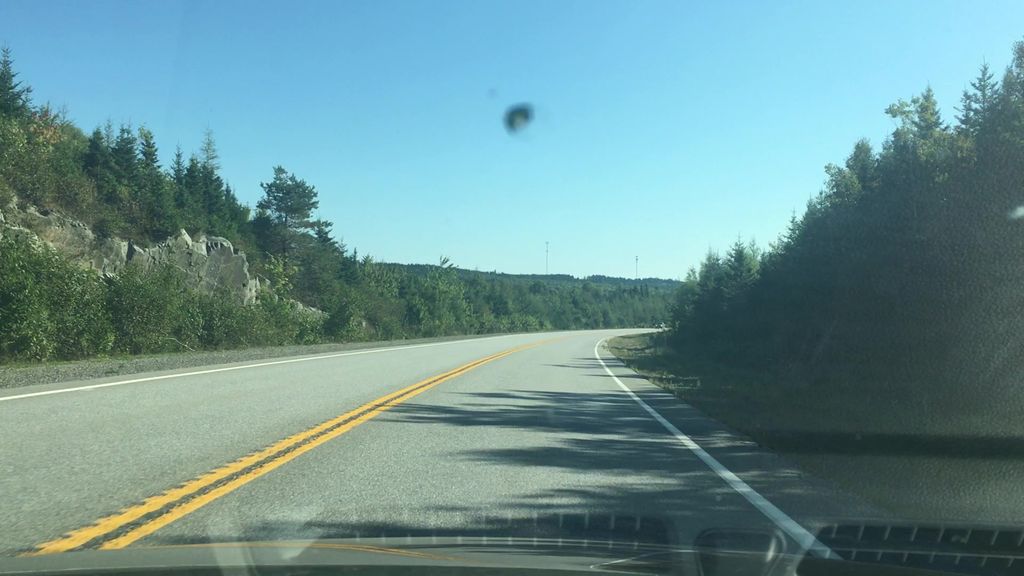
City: halifax